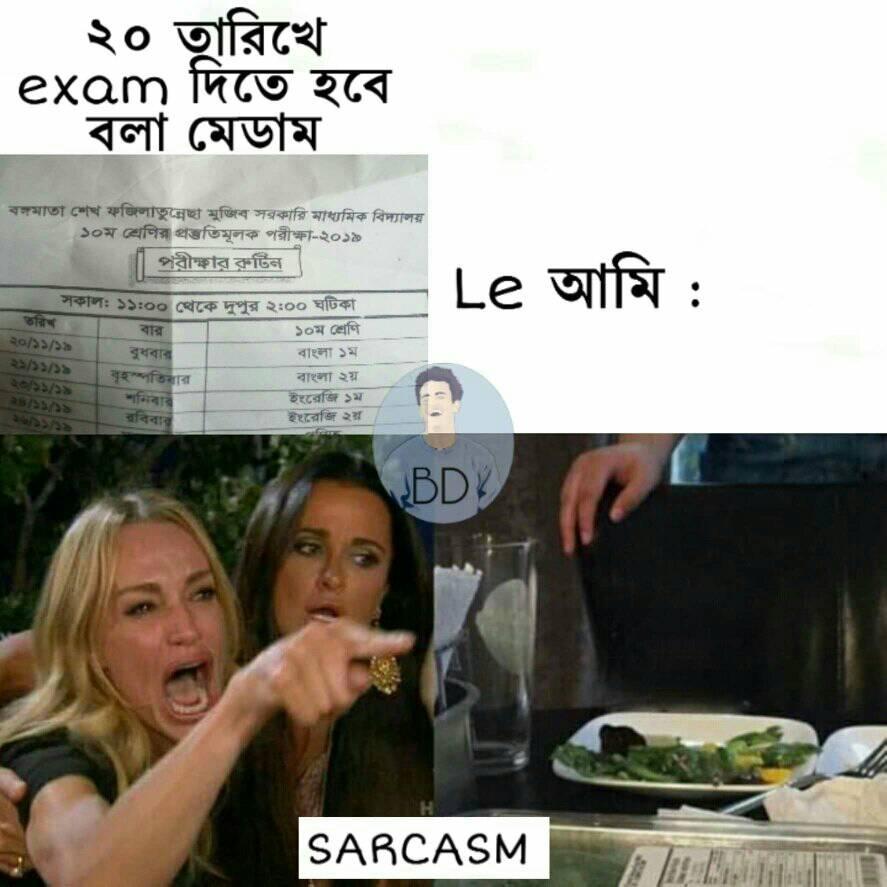
Caption: ২০ তারিখে exam দিতে হবে বলা মেডাম     Le আমি :
Label: non-hate